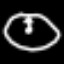
Label: clock